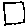
Label: square